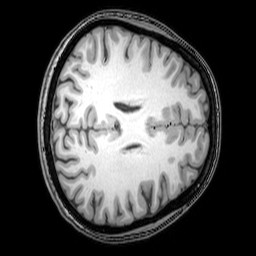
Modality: T1w
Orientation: axial
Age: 24
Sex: female
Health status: healthy
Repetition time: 0.081 s
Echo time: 0.037 s